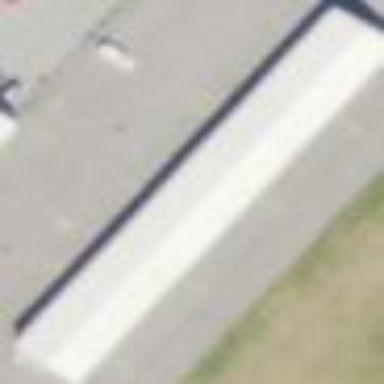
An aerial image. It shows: Hangar at the airport.